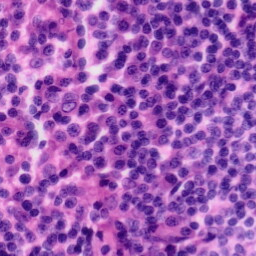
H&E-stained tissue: Tonsil